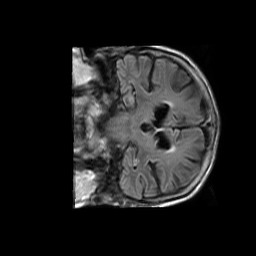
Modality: FLAIR
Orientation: coronal
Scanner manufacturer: philips
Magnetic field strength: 1.5 T
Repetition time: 11 s
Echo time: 0.14 s